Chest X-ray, AP view. Patient: 56 years old, sex M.
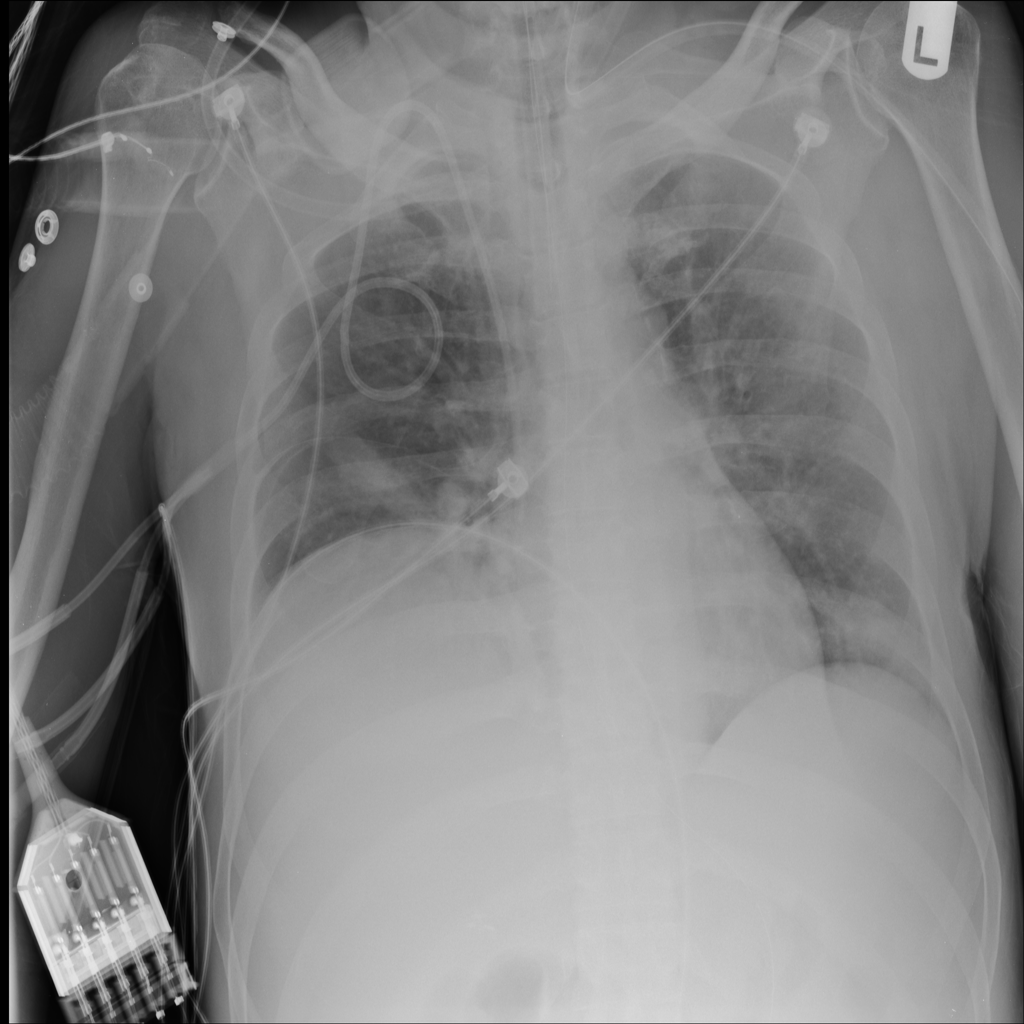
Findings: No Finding